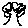
Label: tree